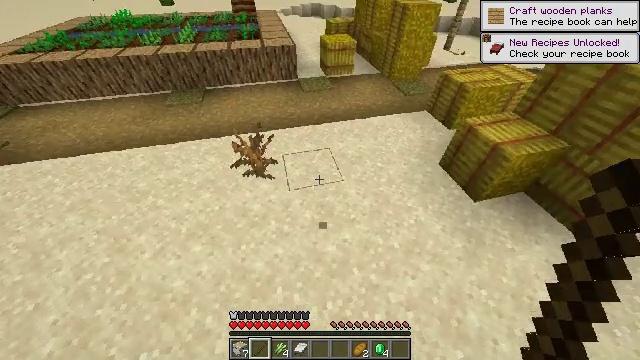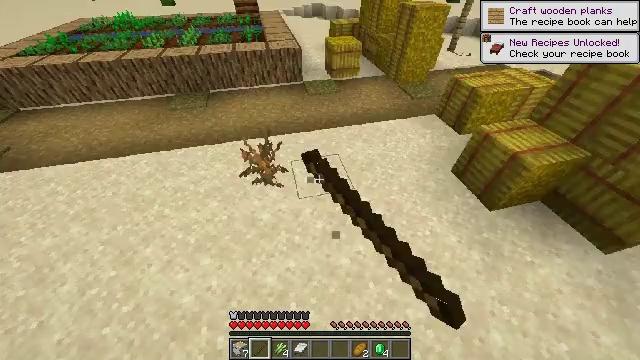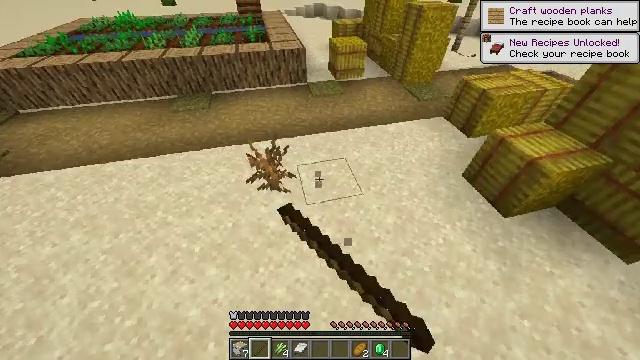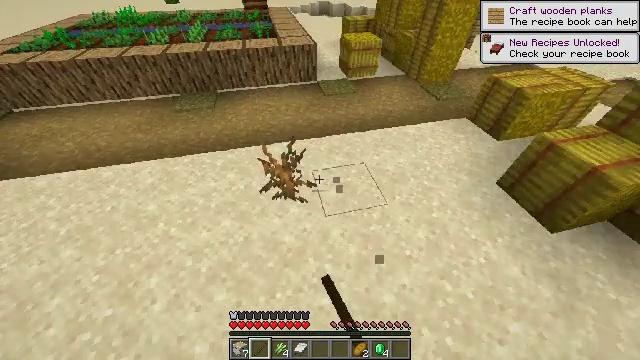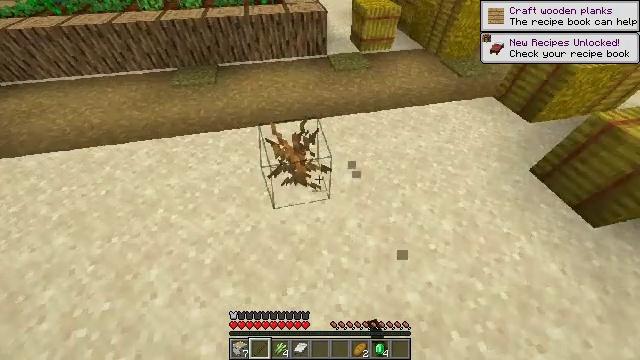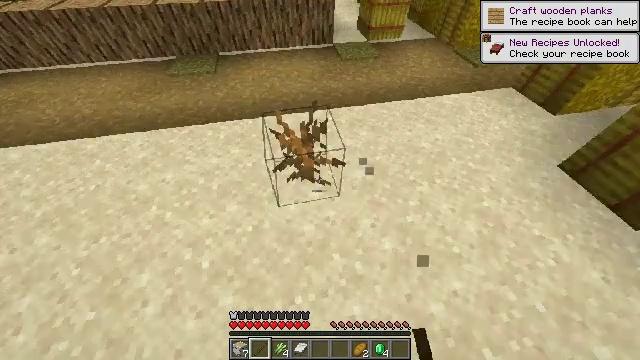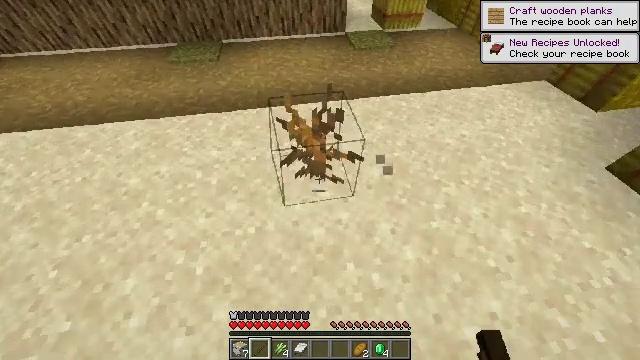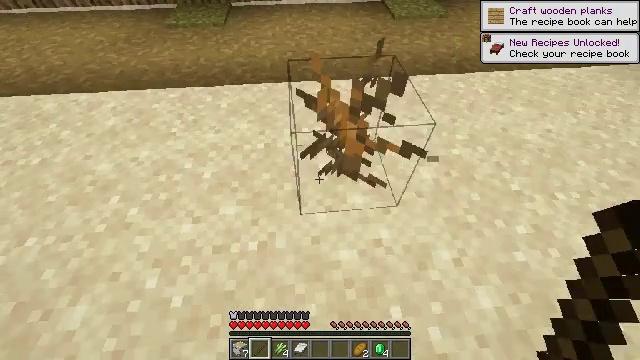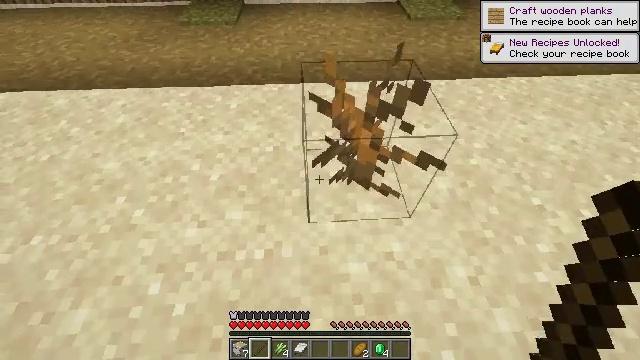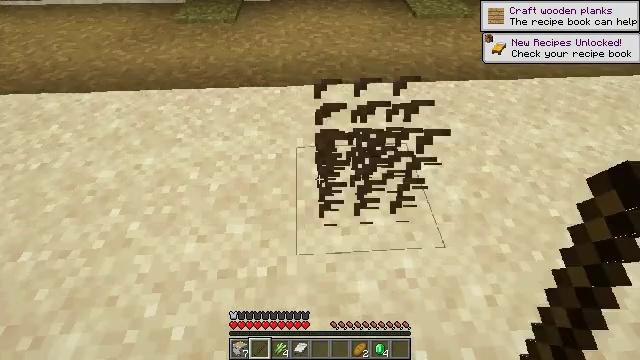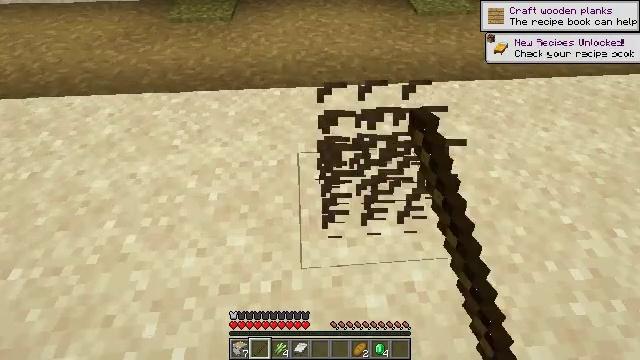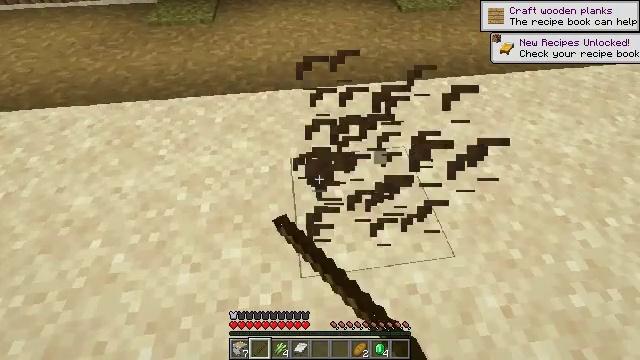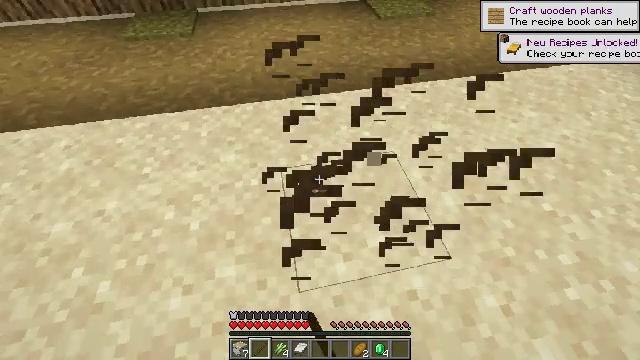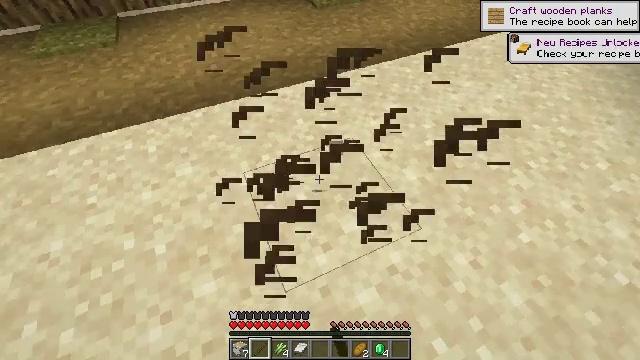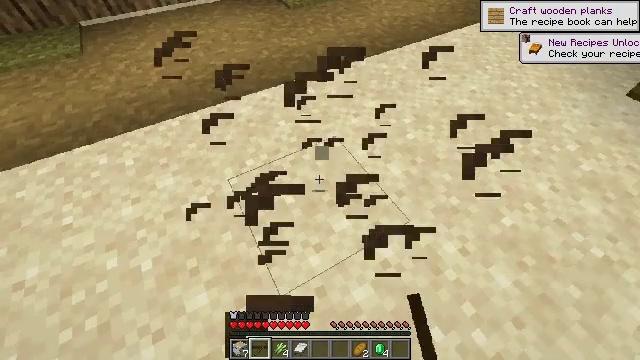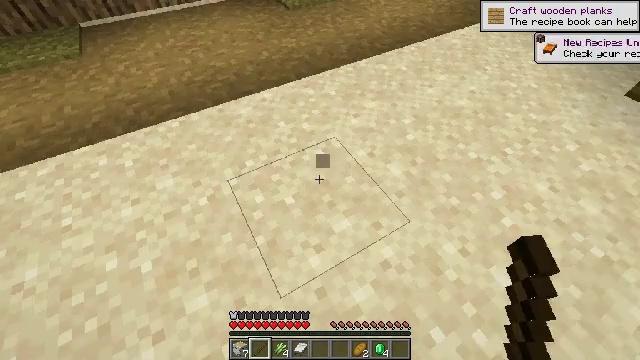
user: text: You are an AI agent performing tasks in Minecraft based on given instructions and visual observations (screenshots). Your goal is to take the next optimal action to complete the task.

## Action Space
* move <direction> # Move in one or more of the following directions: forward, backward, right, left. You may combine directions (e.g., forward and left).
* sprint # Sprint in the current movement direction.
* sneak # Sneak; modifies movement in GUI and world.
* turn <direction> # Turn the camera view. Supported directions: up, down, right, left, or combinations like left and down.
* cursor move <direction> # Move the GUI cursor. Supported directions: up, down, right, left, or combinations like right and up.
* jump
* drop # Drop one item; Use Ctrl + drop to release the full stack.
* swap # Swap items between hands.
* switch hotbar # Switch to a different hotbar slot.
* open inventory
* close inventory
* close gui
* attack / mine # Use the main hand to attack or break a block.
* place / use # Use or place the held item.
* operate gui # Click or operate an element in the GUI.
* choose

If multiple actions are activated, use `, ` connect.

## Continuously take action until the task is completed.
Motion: motion action
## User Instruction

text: Harvest the dead bush.
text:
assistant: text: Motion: move forward, attack / mine
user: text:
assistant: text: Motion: move forward, attack / mine
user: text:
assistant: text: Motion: move forward
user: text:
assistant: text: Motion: move forward, turn left and down
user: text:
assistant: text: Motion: no_op
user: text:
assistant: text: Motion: turn left
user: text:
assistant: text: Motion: turn left
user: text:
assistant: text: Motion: turn left
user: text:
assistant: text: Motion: attack / mine
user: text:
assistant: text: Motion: attack / mine
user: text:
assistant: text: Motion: turn right
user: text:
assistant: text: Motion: turn right and up
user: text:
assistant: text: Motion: turn right and down
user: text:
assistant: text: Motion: turn right
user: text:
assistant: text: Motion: no_op
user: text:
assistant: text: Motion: no_op
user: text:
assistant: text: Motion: no_op
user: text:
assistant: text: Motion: turn up
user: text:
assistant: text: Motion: turn up
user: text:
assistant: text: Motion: turn up
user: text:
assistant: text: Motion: no_op
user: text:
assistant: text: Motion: no_op
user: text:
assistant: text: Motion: no_op
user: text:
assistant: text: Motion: turn right
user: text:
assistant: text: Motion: turn right and up
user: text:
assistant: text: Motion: turn right and up
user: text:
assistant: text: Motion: move forward, turn left and up
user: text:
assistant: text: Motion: move forward, turn left and up
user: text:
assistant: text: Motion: turn left and up
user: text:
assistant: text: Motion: turn left and up